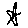
Label: star